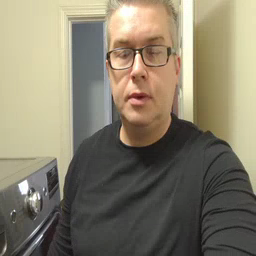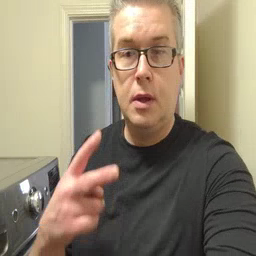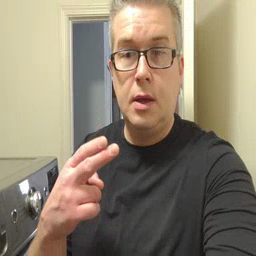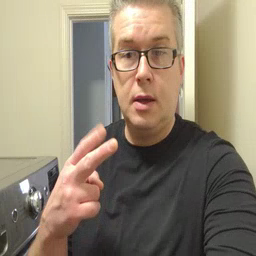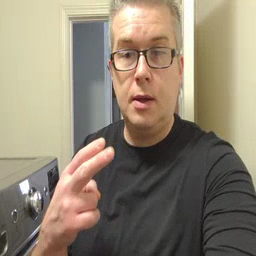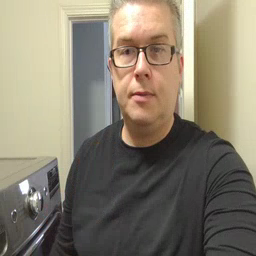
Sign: scissors